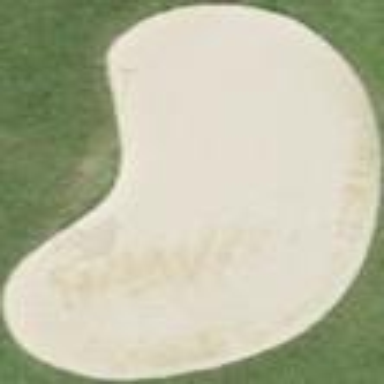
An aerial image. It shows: Golf bunker filled with natural sand.